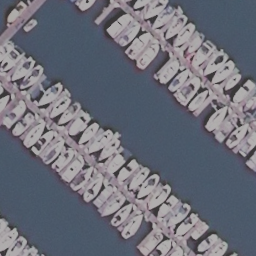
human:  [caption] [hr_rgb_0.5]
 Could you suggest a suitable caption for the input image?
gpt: Many boats docked in lines at the harbor and the water is deep blue .

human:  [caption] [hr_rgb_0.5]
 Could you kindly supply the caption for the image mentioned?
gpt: Many boats docked in lines at the harbor and only a few positions are free .

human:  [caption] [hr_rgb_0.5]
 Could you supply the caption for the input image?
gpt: Lots of boats docked in lines at the harbor .

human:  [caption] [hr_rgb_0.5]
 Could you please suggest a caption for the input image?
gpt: Lots of boats docked in lines at the harbor and the water is deep blue .

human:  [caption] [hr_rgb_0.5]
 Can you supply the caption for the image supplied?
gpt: Lots of boats docked in lines at the harbor and only a few positions are free .